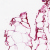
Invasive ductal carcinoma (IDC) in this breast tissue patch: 0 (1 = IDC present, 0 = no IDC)